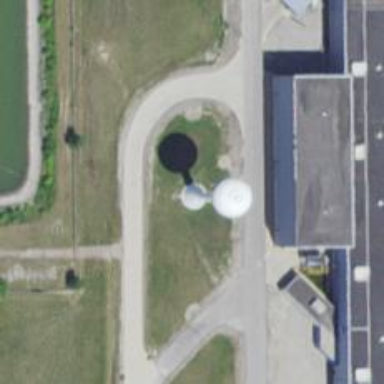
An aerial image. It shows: Water tower.